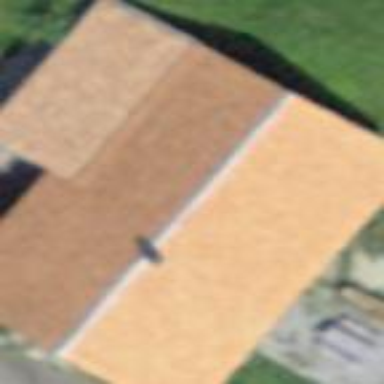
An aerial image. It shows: Farm building.